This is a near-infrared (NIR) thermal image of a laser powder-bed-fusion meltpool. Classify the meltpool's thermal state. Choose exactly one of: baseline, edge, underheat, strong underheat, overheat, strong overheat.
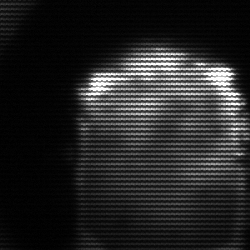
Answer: baseline